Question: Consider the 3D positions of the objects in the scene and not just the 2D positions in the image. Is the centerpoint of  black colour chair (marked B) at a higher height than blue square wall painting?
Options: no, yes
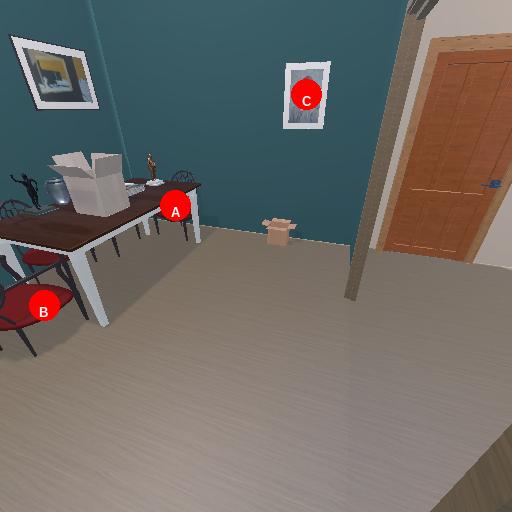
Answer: no